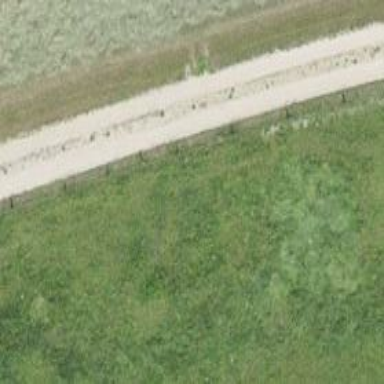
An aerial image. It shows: Gravel track with grade2 quality.